Interaction volume radius: 5 \u00c5
Interaction volume height: 40 \u00c5
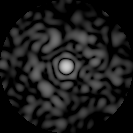
Disorder parameter: 0.8374